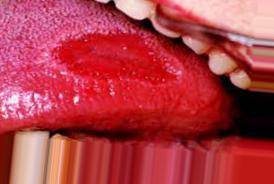
Condition: Mouth Ulcer